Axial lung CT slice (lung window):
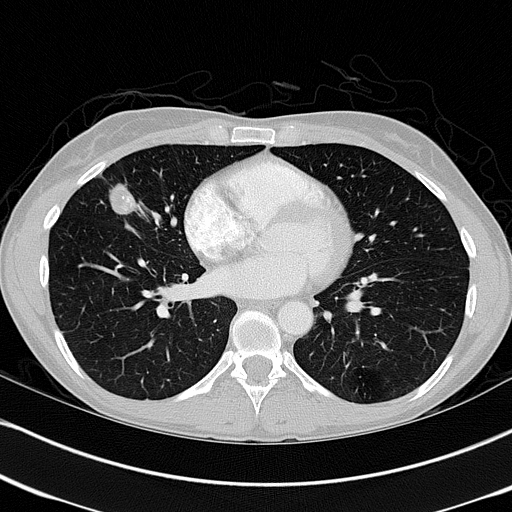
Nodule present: yes
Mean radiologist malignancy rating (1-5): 3